Interaction volume radius: 10 \u00c5
Interaction volume height: 15 \u00c5
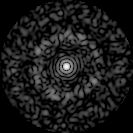
Disorder parameter: 0.8485